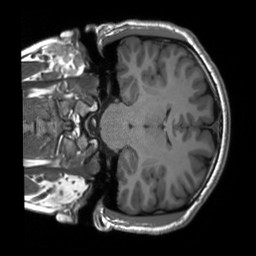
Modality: T1w
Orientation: coronal
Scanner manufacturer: siemens
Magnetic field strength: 3 T
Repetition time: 2.3 s
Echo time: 0.00207 s